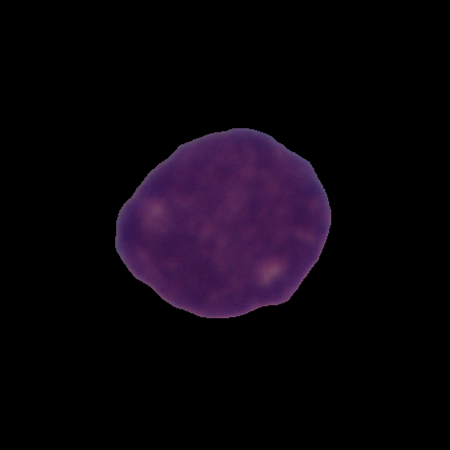
Label: healthy